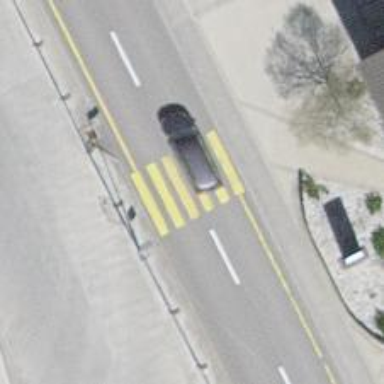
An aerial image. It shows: Uncontrolled crossing on the road.